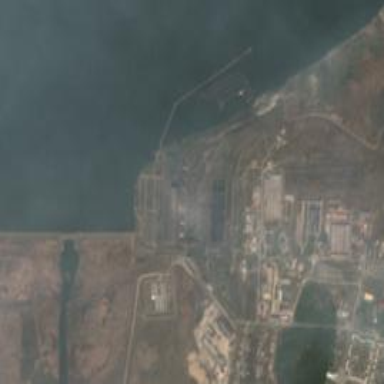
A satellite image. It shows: Industrial area with power plant.